Field crop: maize
Growth stage: 2
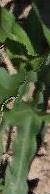
Species: maize